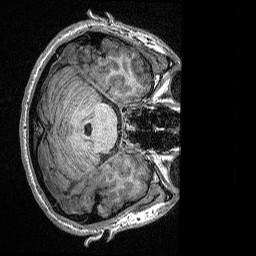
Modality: T1map
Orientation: axial